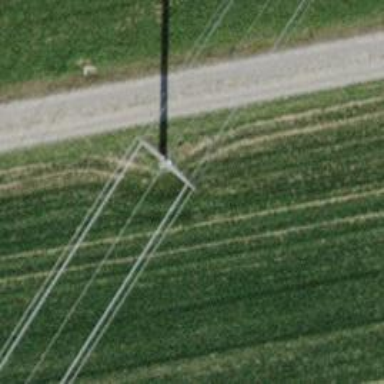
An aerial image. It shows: Power tower.